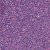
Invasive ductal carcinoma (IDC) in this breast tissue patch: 1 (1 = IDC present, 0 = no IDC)